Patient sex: M
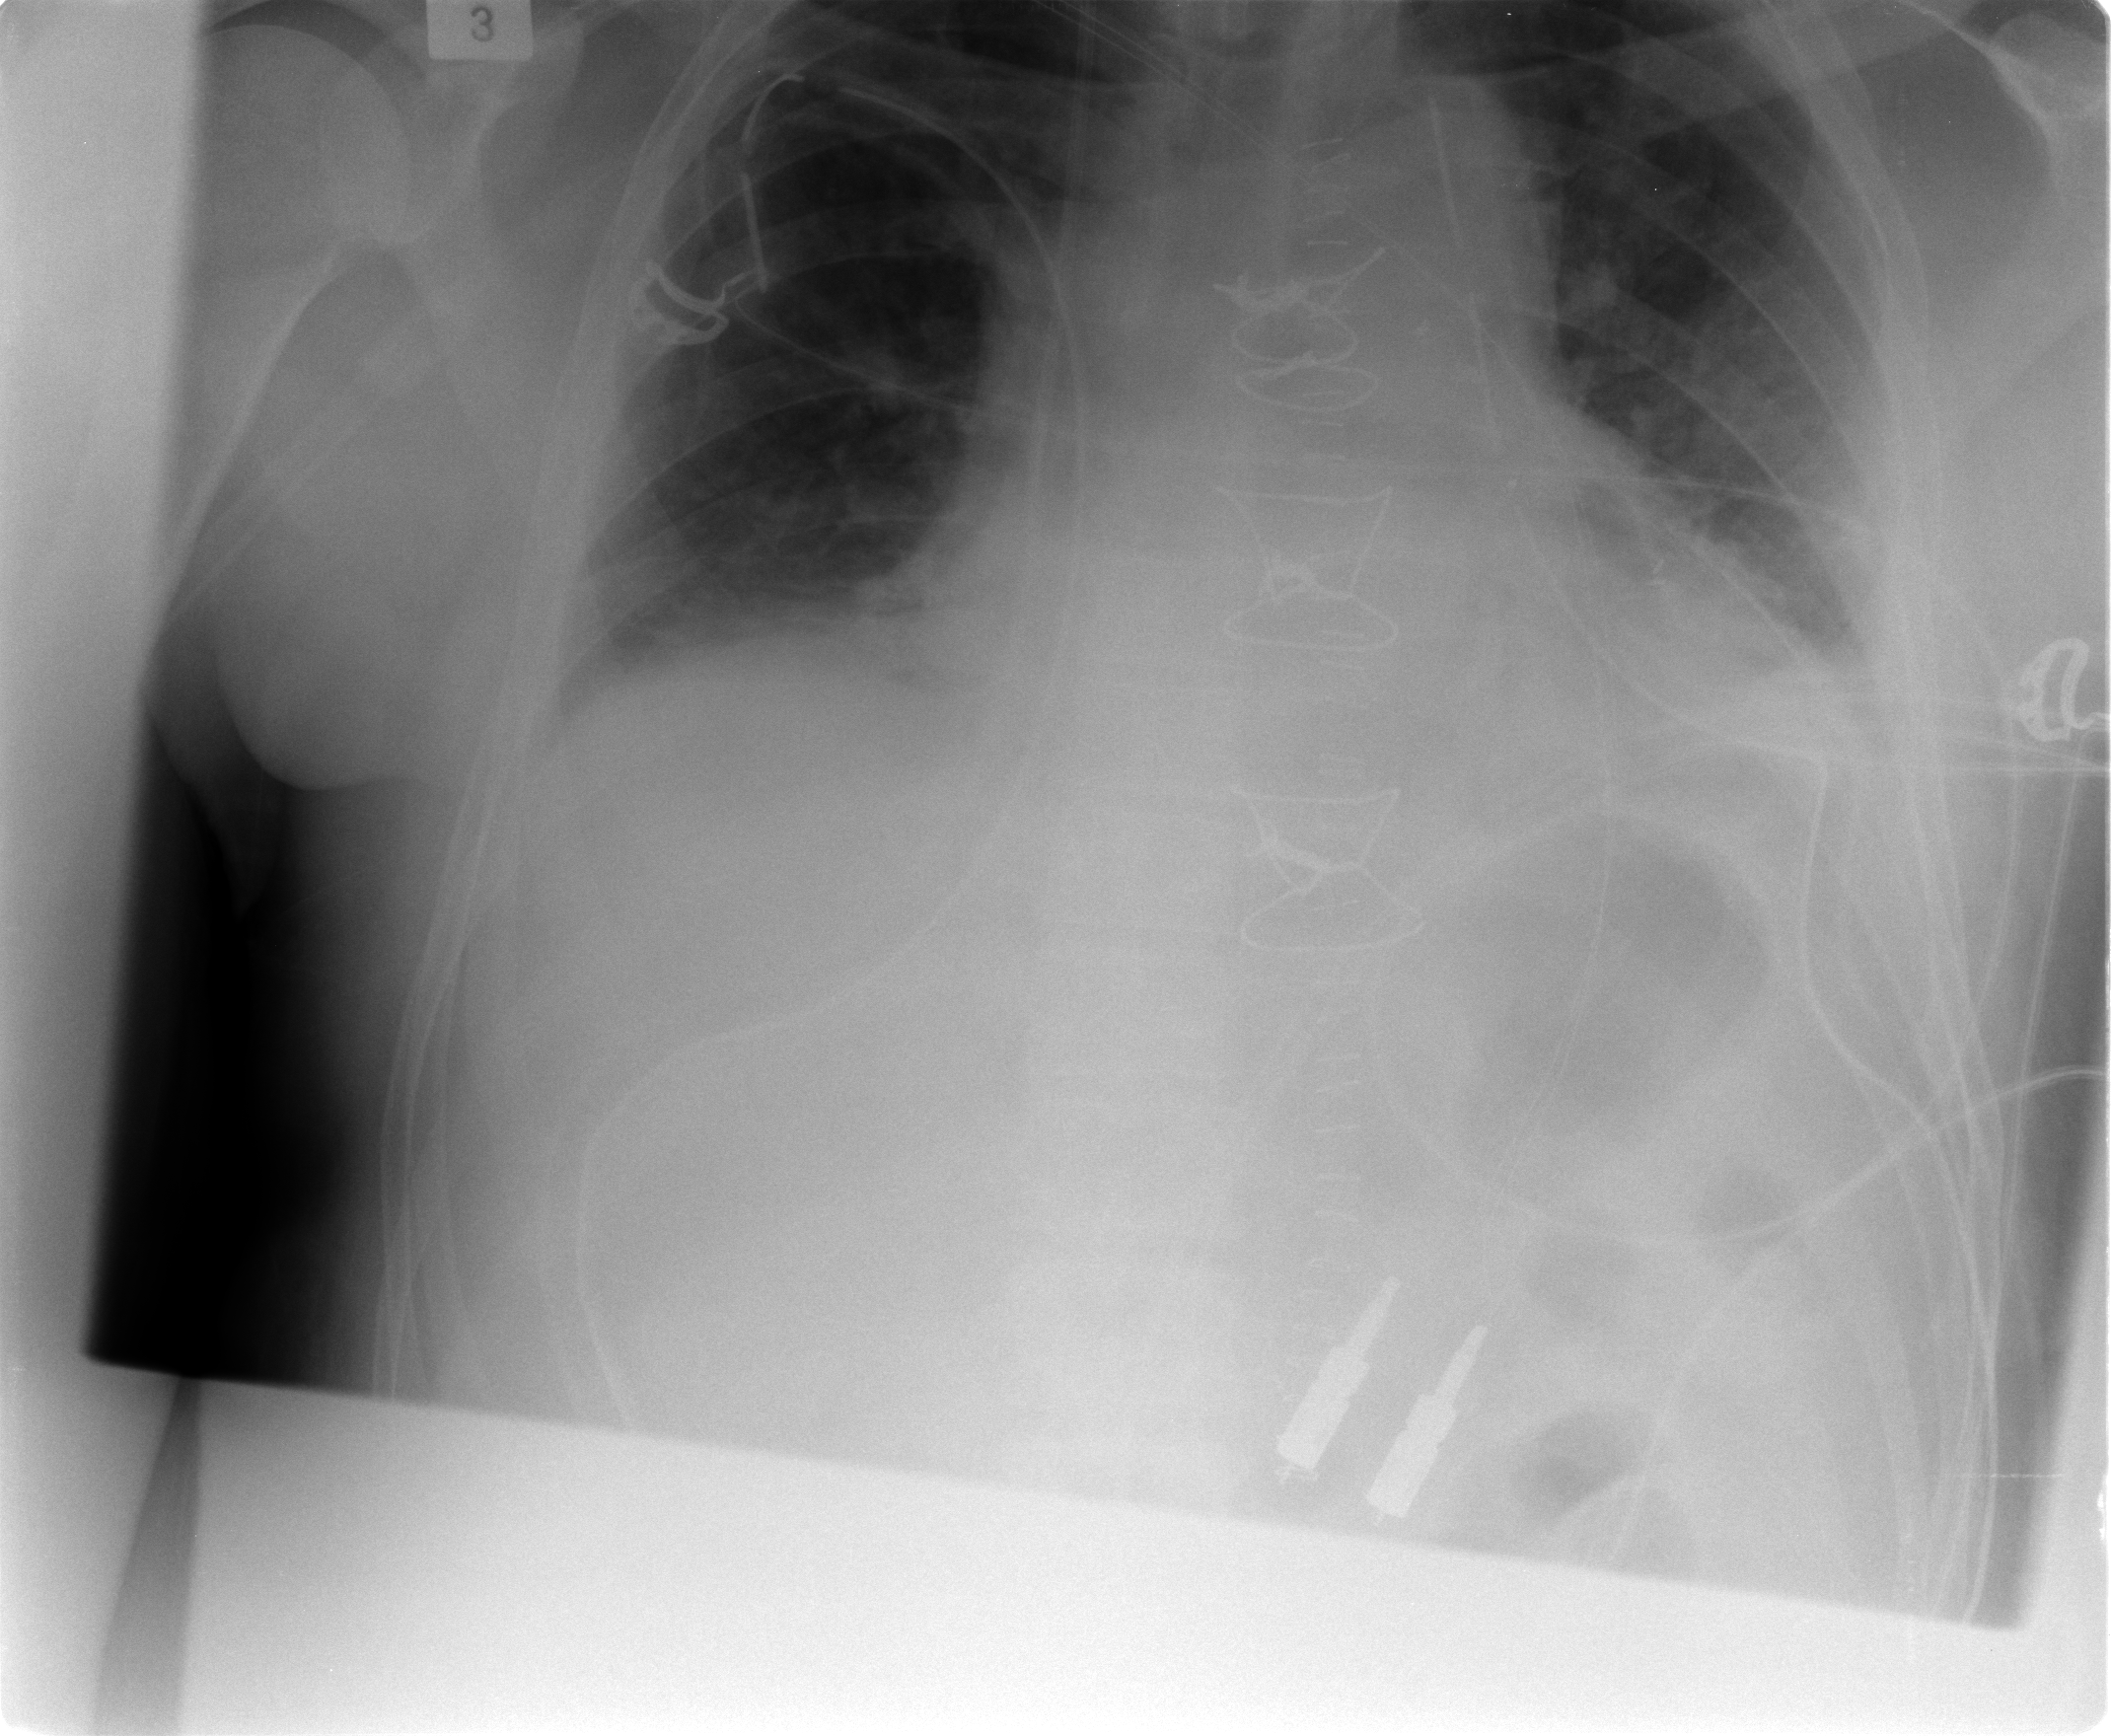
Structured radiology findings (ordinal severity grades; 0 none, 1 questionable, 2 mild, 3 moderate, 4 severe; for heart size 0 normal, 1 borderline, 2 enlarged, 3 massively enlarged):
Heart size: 2
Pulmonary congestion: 2
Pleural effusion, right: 1
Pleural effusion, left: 1
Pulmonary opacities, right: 0
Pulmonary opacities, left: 1
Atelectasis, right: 1
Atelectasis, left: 2